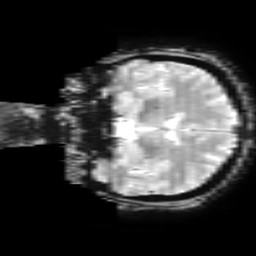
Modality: T2starw
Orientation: coronal
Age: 54
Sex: female
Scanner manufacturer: ge
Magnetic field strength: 3 T
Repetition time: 0.65 s
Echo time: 0.02 s